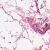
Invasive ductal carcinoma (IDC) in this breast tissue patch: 0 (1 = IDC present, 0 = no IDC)